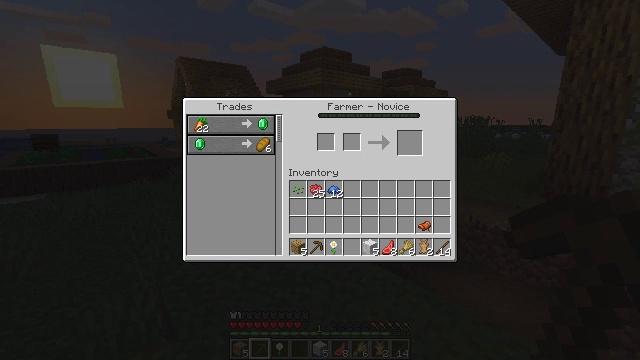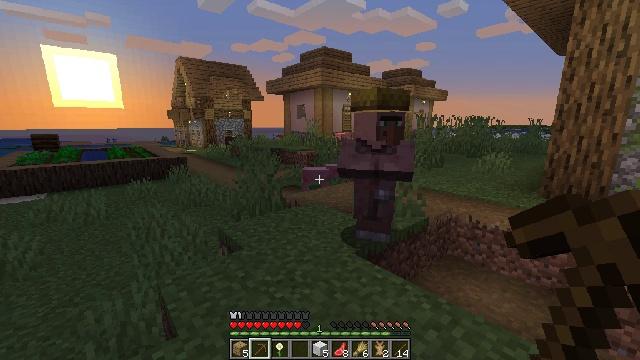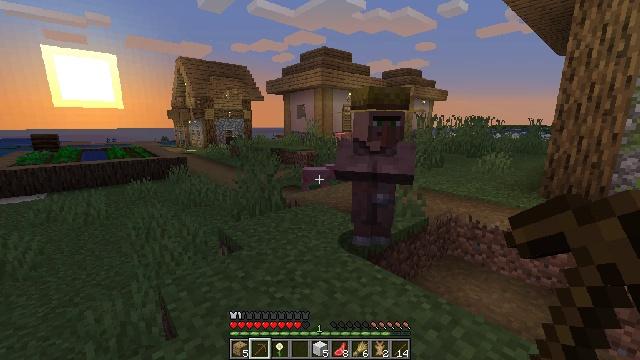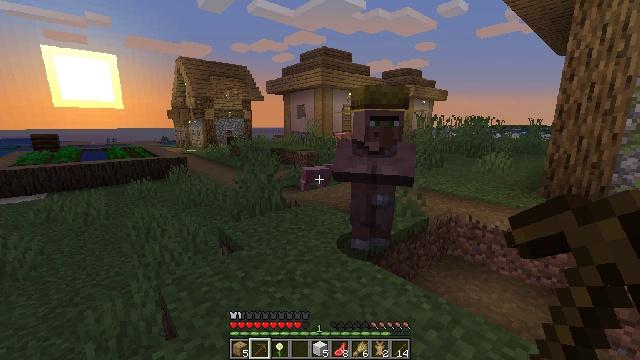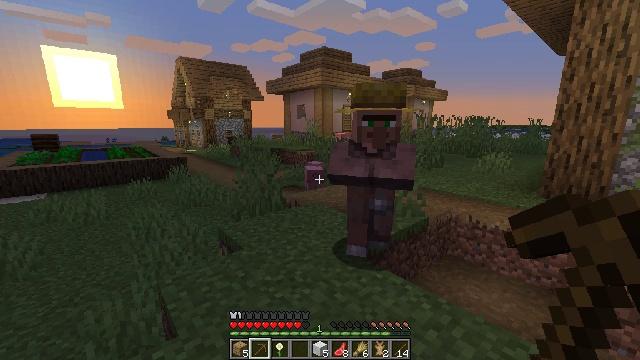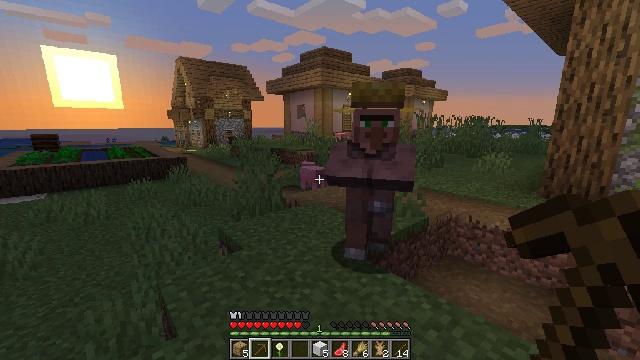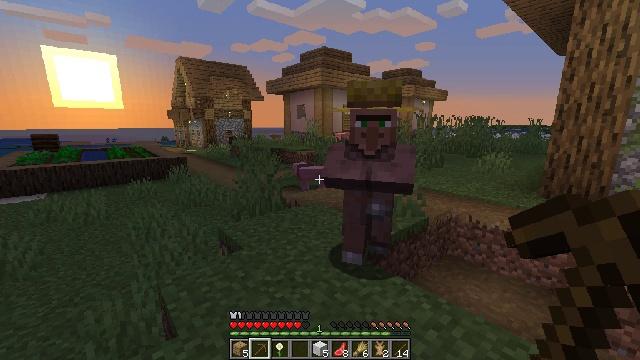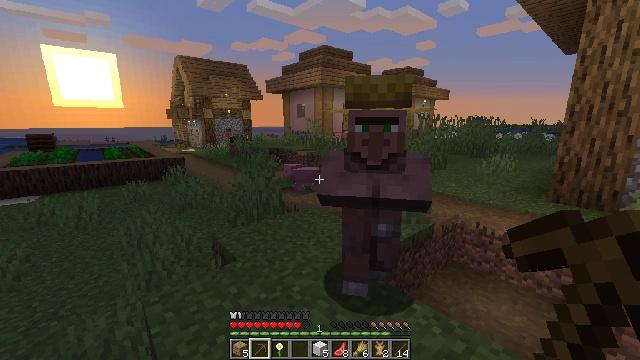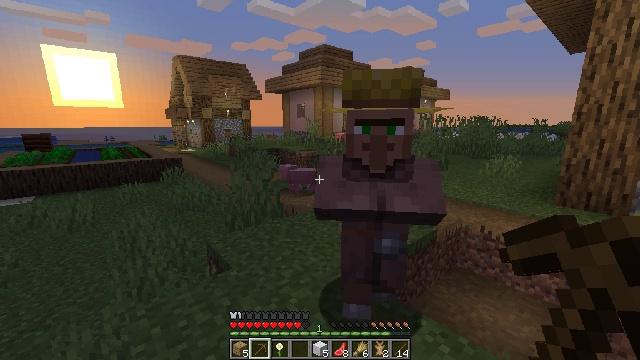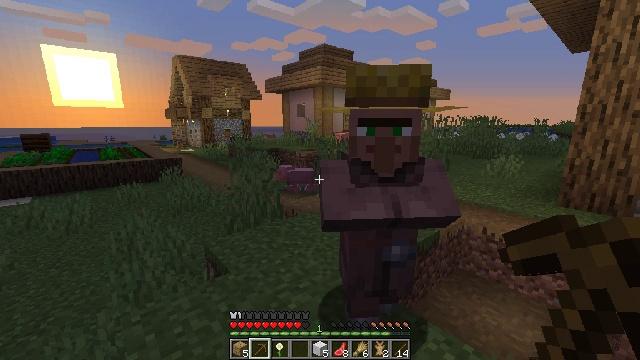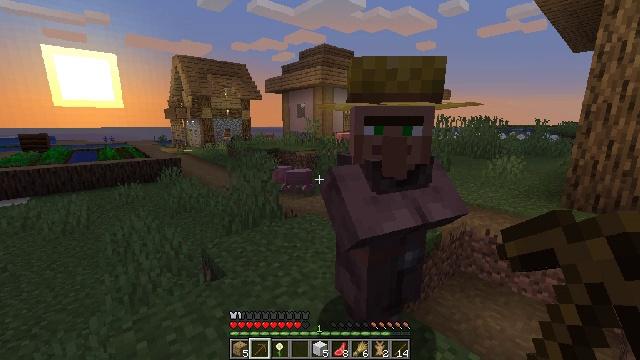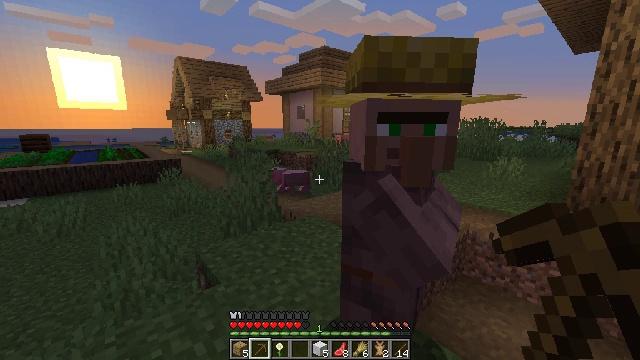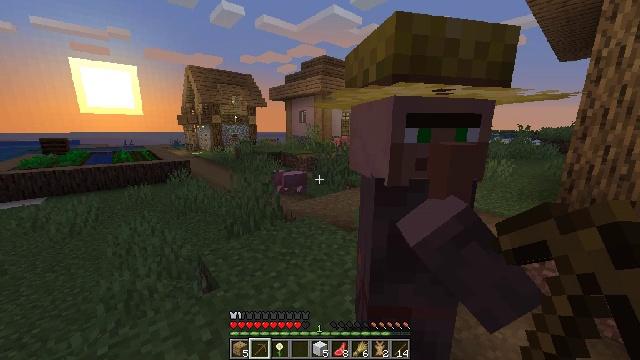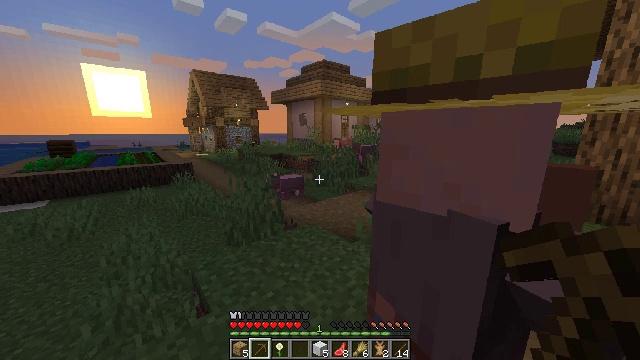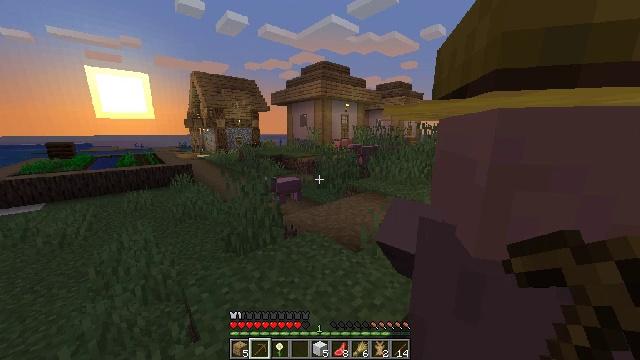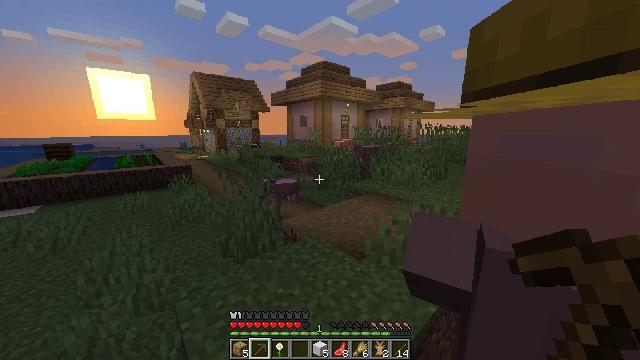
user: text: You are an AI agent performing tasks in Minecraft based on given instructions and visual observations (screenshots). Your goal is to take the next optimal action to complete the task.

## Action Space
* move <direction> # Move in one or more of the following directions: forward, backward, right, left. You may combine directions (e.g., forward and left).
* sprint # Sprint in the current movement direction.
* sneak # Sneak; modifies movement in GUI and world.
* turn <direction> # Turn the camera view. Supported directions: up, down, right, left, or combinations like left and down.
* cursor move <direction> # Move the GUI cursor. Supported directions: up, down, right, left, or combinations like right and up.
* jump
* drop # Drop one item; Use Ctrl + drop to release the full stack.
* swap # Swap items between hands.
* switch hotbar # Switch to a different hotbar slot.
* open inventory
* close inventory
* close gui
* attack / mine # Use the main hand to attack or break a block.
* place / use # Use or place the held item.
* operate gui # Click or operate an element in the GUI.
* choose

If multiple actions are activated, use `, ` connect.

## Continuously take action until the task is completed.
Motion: motion action
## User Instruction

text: Gather the oak fence pieces.
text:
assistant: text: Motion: no_op
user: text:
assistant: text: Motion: close gui
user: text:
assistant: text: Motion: no_op
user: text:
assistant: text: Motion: no_op
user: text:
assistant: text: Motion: no_op
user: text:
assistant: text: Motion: move forward
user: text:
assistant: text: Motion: move forward
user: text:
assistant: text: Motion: move forward
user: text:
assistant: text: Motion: no_op
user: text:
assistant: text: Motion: move forward
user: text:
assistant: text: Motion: move forward
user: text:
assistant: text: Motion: move forward
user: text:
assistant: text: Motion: move forward
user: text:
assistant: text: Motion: move forward
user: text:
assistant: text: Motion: move forward
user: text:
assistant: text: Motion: move forward
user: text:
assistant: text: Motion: move forward
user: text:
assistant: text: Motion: move forward
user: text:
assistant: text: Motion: move forward
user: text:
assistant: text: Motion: move forward
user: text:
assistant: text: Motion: move forward
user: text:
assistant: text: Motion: move forward
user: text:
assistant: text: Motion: move forward
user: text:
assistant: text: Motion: move forward
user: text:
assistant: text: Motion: move forward
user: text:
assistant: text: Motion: move forward
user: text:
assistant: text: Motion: move forward
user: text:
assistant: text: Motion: move forward
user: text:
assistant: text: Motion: move forward
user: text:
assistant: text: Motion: move forward, turn right